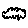
Label: cloud